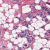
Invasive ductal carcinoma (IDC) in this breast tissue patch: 0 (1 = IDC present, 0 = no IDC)